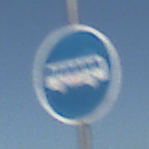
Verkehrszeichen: Busssonderstreifen
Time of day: MorningAfternoon
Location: Outdoor (Nature)
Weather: Clear
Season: NotSpecified
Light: Natural